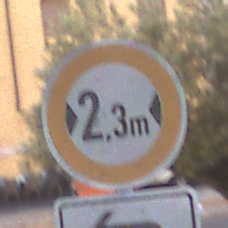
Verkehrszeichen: TatsaechlicheBreite2Komma3
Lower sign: RichtungsangabeDurchPfeile2
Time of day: SunriseSunset
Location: Outdoor (Urban)
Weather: Clear
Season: NotSpecified
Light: Natural